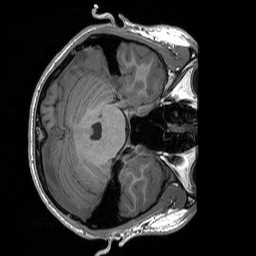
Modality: T1w
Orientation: axial
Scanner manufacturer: siemens
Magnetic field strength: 3 T
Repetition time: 1.76 s
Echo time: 0.0022 s